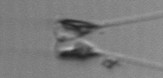
Label: Asterionellopsis_glacialis